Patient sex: M
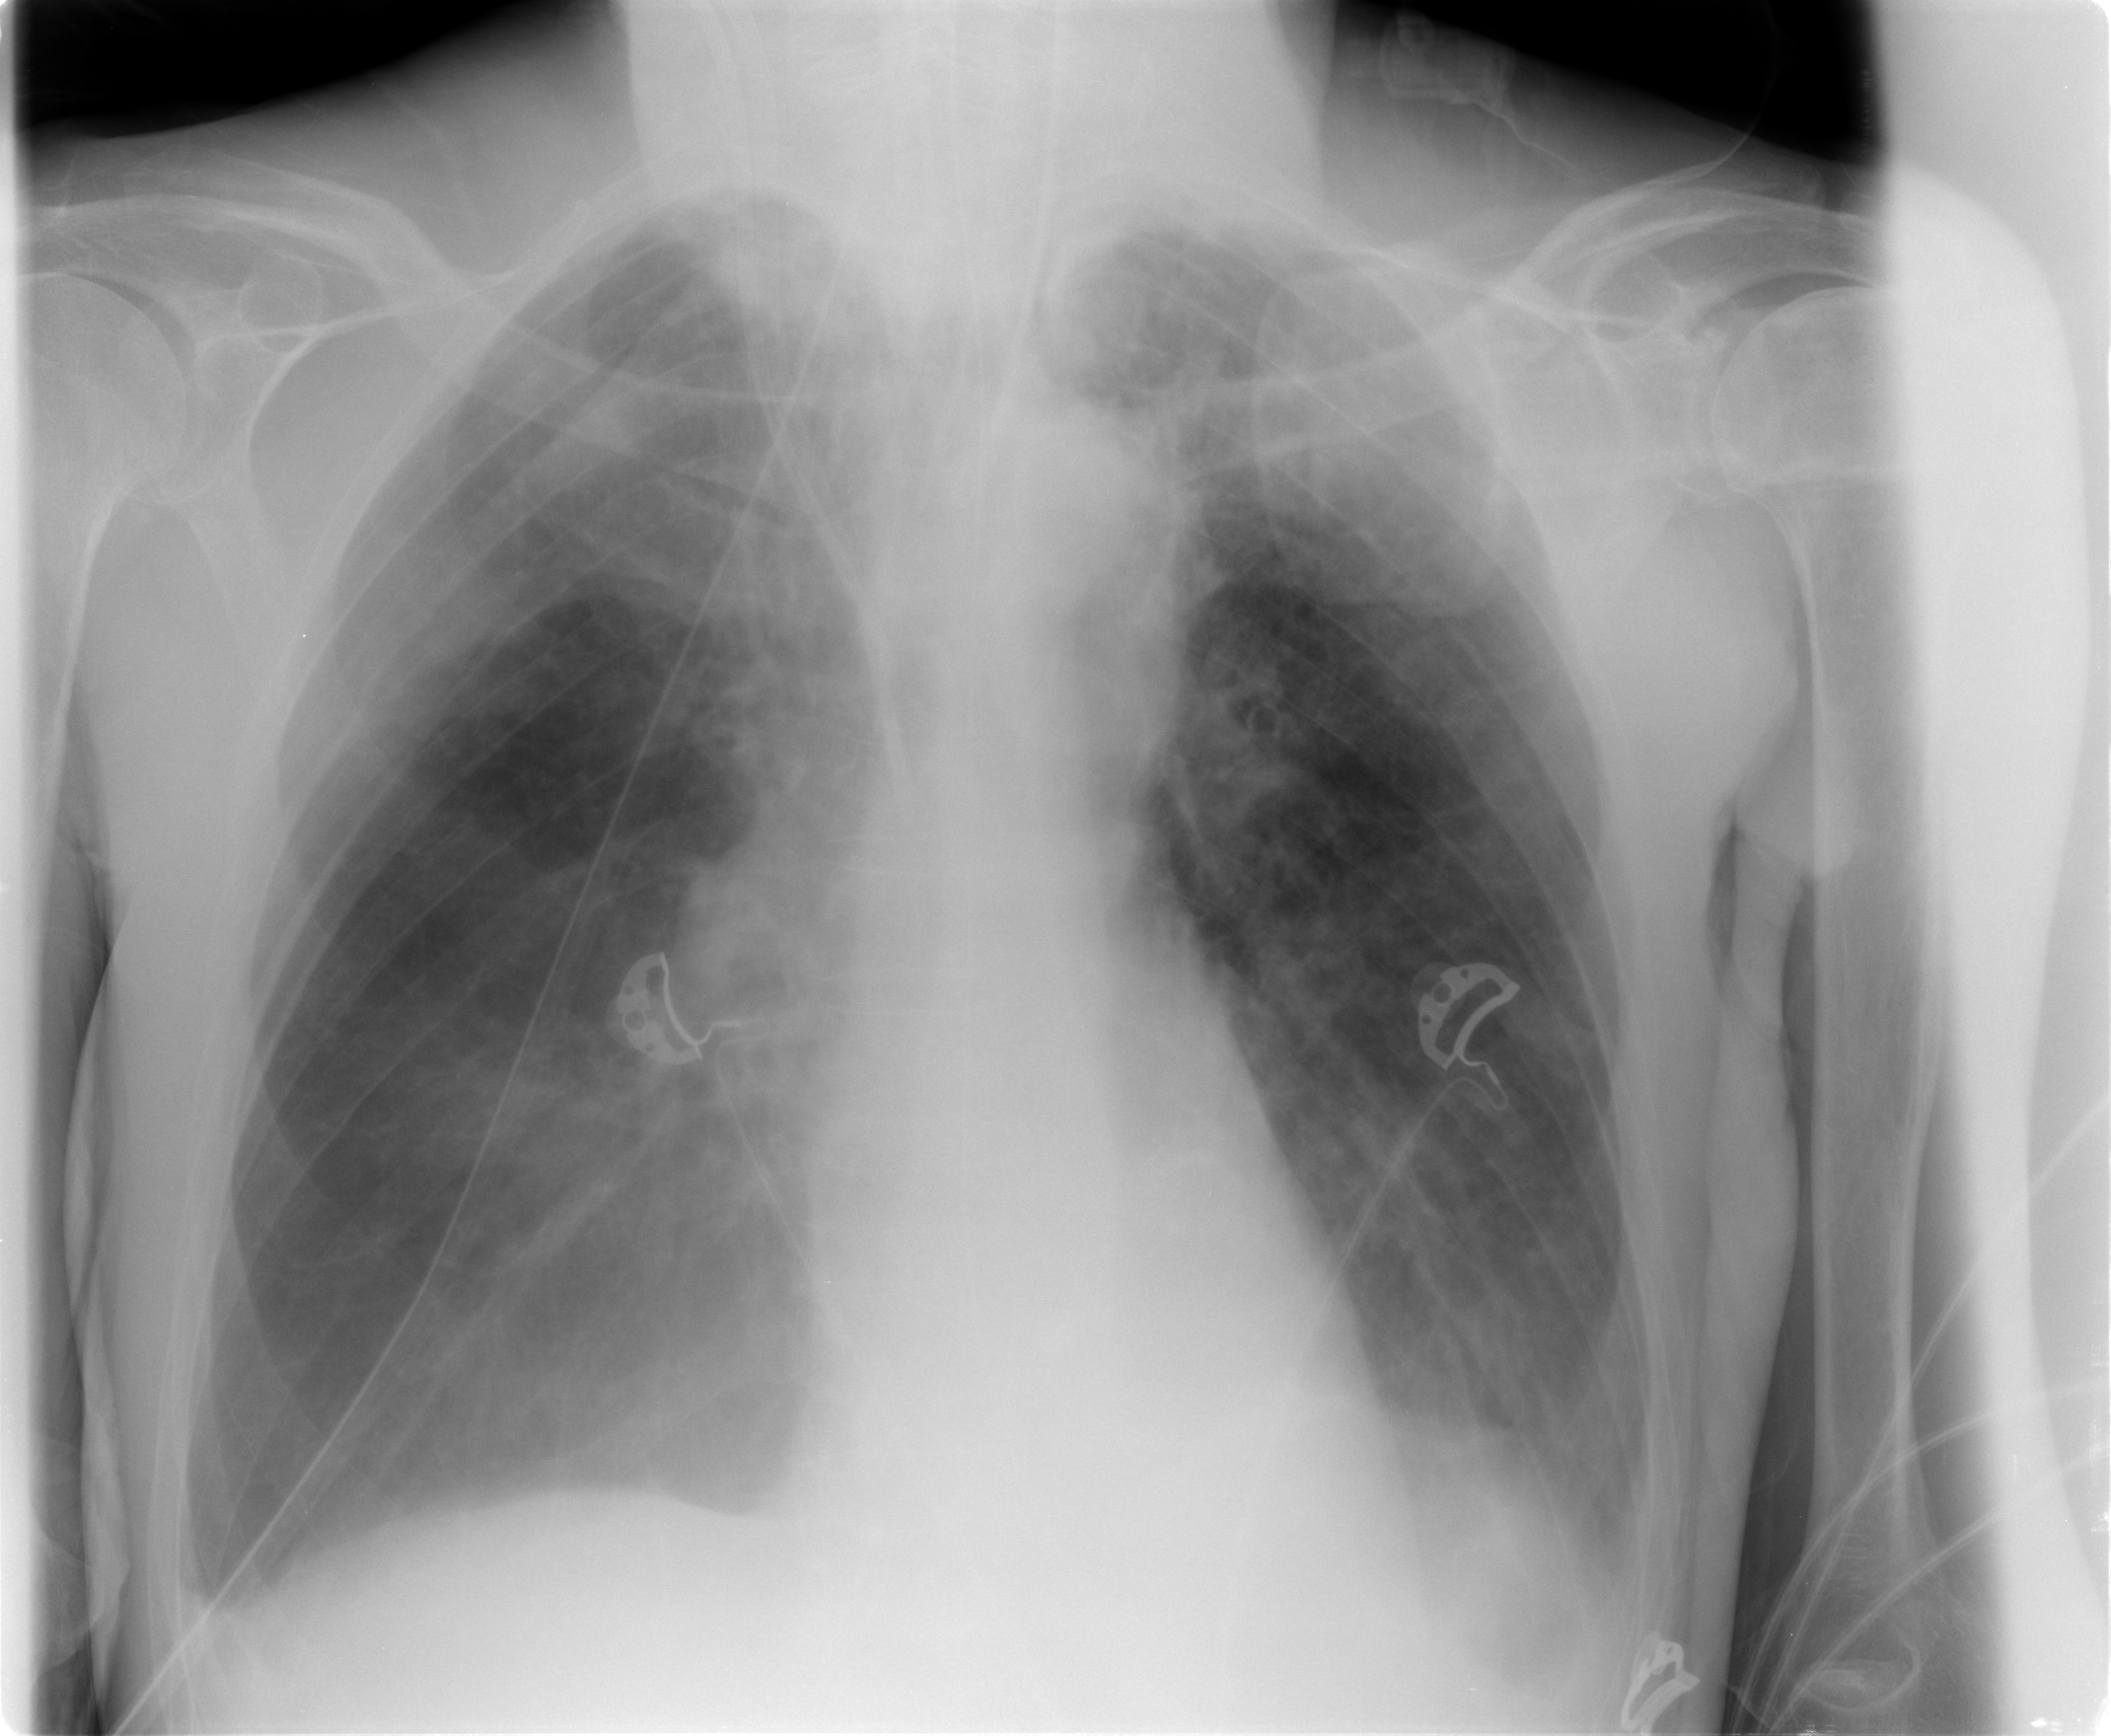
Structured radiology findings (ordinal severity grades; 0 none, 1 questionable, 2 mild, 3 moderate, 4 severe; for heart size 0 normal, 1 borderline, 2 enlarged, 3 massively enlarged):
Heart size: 0
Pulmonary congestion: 0
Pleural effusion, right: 2
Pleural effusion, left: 2
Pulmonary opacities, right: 0
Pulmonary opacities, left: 0
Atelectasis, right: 2
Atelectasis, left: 2